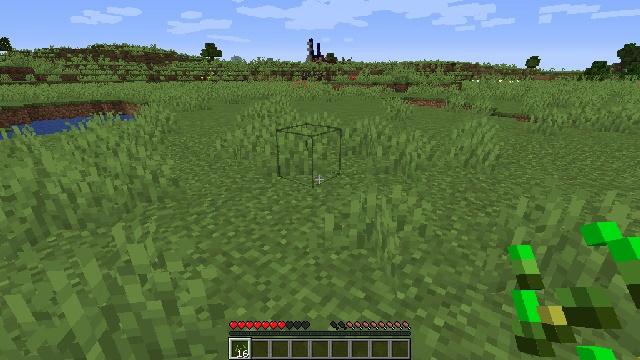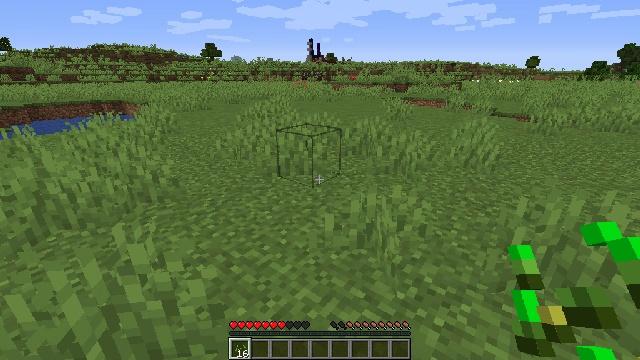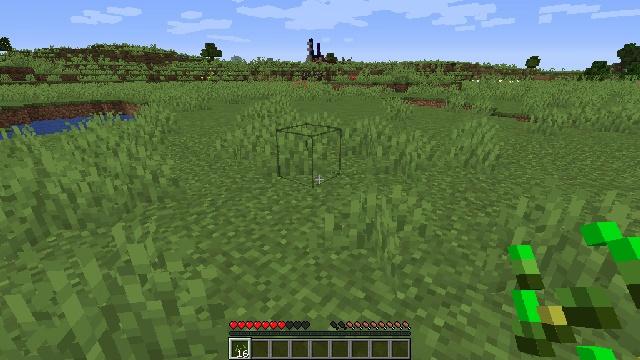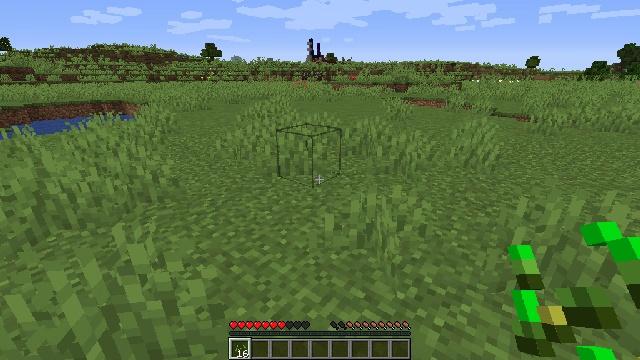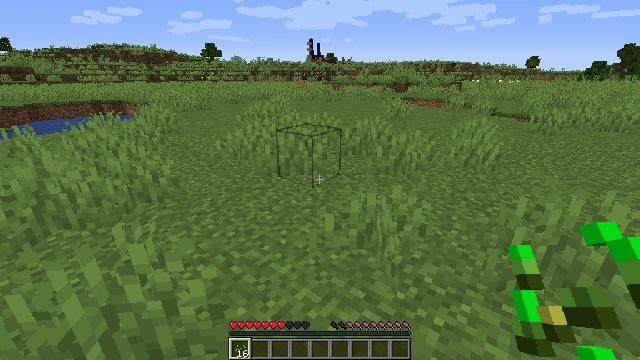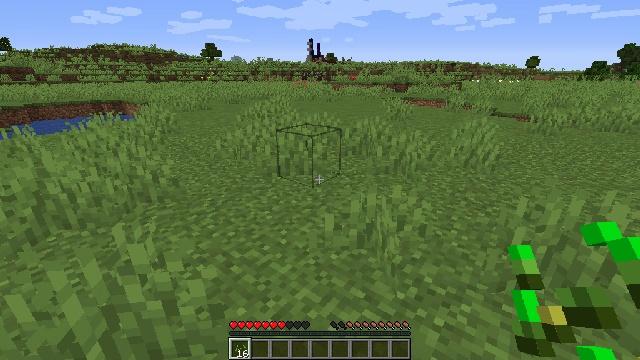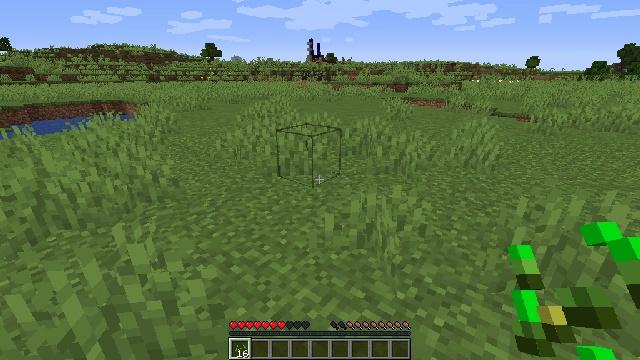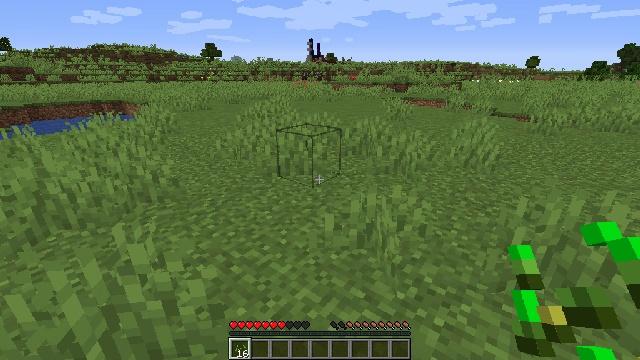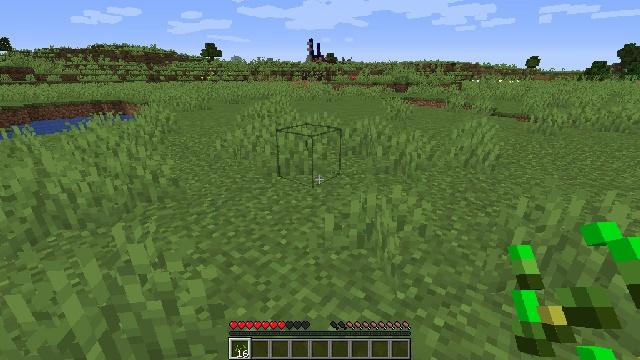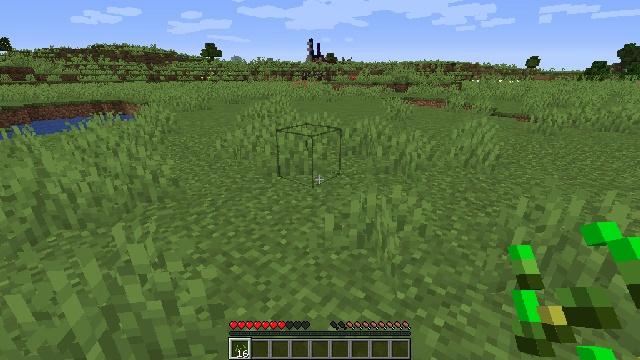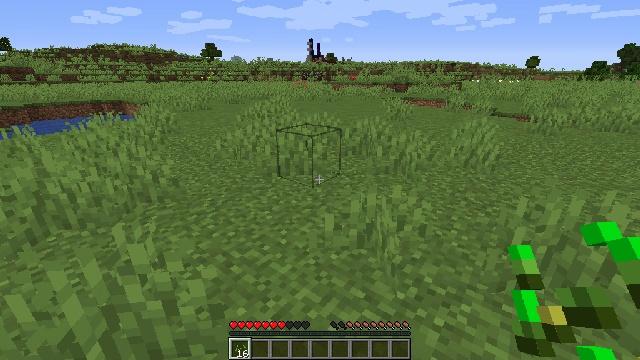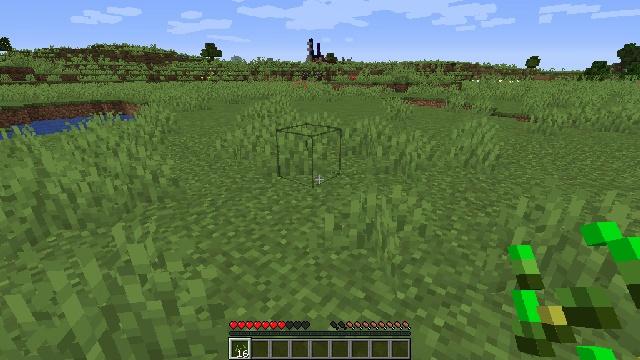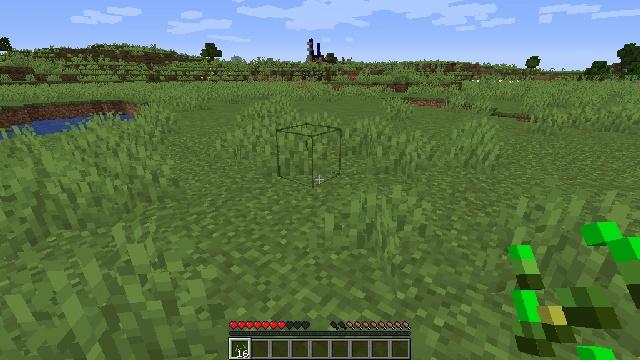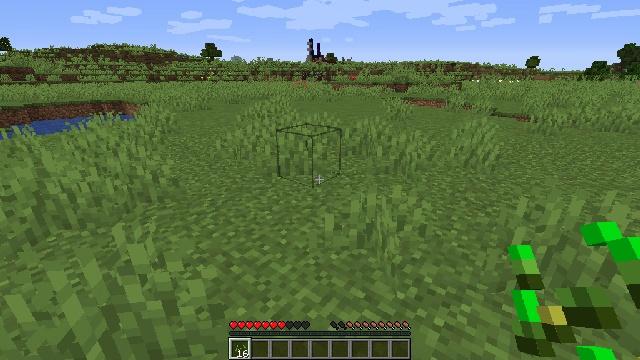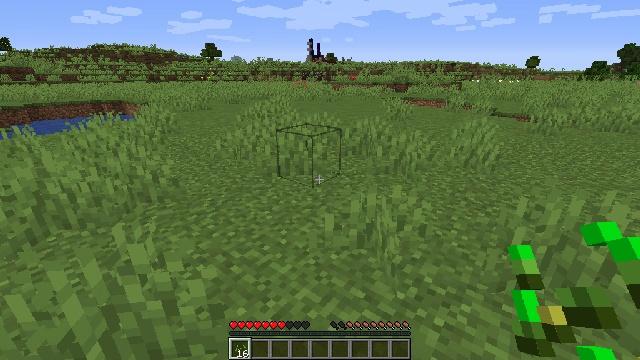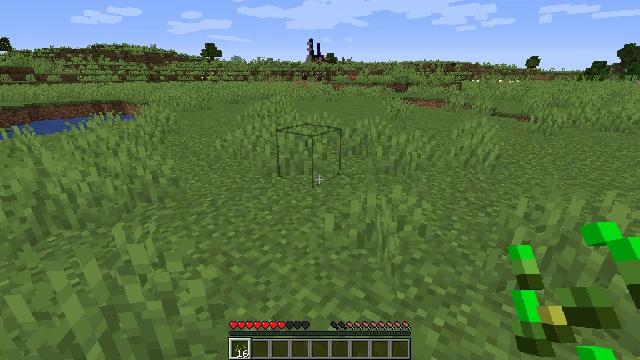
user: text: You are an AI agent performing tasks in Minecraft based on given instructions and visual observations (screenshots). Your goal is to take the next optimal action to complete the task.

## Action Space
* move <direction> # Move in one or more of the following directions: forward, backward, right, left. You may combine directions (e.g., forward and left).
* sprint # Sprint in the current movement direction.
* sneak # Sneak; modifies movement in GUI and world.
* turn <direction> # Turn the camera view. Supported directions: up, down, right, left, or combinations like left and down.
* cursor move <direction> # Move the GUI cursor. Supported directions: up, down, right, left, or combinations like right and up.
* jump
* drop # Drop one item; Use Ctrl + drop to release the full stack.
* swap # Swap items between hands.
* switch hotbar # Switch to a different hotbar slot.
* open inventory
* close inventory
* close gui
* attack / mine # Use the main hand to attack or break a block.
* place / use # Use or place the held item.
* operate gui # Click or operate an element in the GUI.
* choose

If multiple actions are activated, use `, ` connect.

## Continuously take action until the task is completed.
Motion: motion action
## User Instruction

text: Harvest grass block to clear the area.
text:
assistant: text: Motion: no_op
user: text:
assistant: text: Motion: no_op
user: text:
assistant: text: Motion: no_op
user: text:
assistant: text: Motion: no_op
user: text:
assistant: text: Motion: no_op
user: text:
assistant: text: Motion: no_op
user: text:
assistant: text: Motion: no_op
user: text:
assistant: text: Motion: no_op
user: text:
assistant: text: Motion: no_op
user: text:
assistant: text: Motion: no_op
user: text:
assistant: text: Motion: no_op
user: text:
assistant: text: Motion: no_op
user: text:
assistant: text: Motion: no_op
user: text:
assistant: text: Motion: no_op
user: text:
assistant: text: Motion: no_op
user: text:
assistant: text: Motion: no_op
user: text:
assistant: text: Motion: no_op
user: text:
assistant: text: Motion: no_op
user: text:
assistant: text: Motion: no_op
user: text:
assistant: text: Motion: no_op
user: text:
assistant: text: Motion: no_op
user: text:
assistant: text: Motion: no_op
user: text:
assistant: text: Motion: no_op
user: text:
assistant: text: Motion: no_op
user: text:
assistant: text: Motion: no_op
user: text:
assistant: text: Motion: no_op
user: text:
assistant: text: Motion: no_op
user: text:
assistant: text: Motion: no_op
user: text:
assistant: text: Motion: no_op
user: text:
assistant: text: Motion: no_op